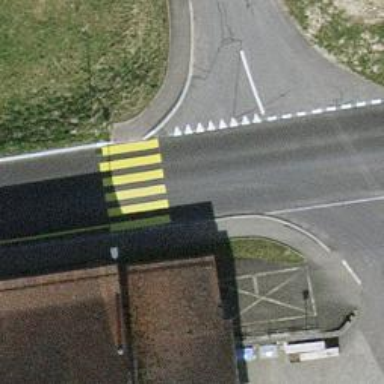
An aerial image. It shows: Zebra crossing on the road.